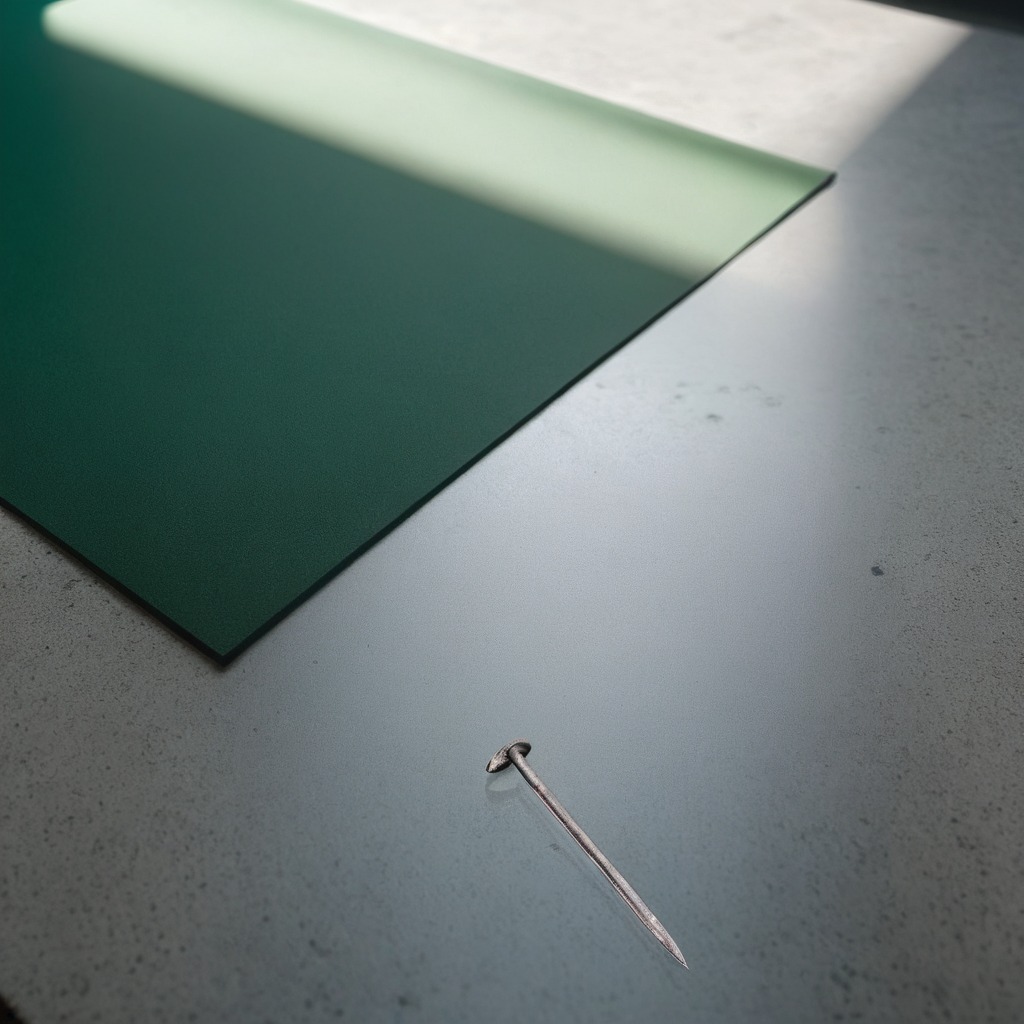
A nail is lying on the clean granite tabletop.